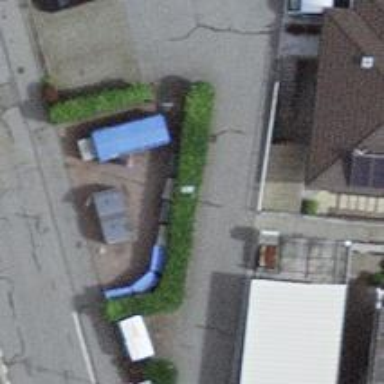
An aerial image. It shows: Recycling container for scrap metal.